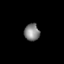
Tissue: lung
Cell type: Epithelial cells
Senescence score: 0.2339
Nuclear area (px): 258
Mean DAPI intensity: 131.109